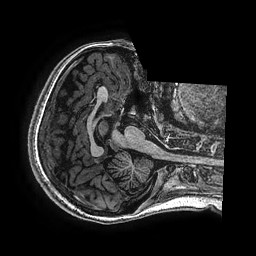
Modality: T1w
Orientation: axial
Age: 15
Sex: female
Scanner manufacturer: ge
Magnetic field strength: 3 T
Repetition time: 0.00766 s
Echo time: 0.003476 s